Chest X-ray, AP view. Patient: 58 years old, sex F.
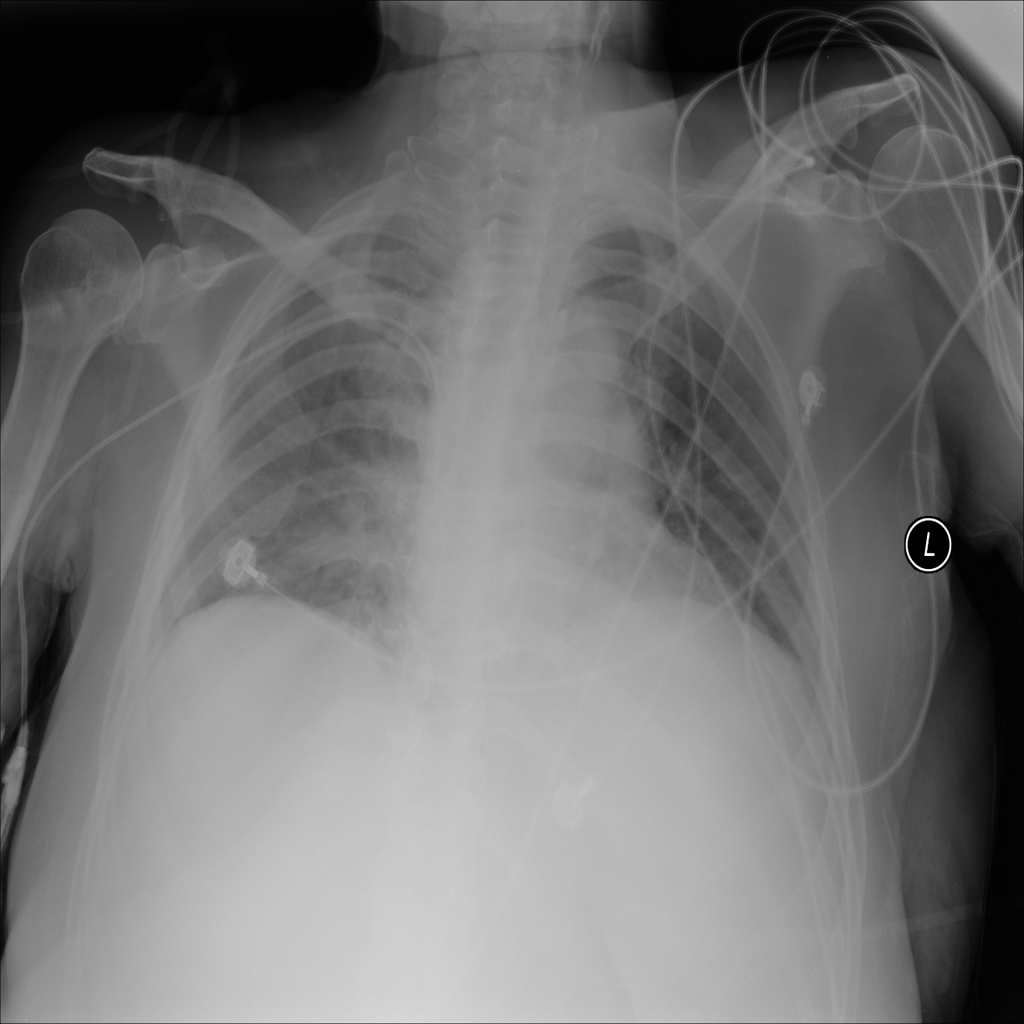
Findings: Infiltration